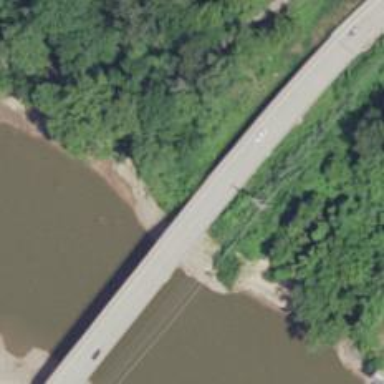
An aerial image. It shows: Footway on bridge.